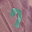
Label: 7